Field crop: maize
Growth stage: 1
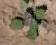
Species: chenopodium